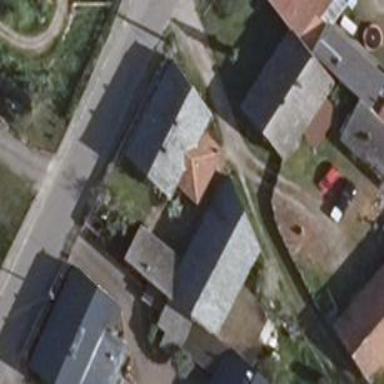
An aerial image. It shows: House with multiple parts.